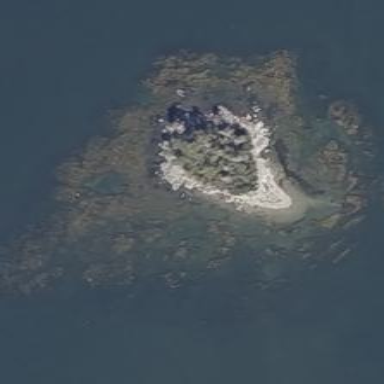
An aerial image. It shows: Islet along the natural coastline.